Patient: sex M, age 46
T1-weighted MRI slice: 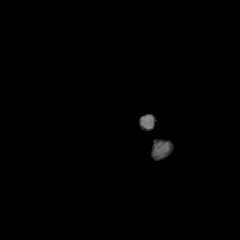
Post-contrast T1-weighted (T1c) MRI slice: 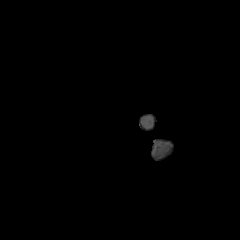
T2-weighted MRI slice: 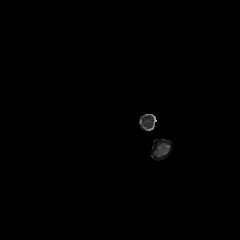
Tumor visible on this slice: no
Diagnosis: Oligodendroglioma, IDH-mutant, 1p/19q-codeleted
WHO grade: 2